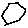
Label: hexagon